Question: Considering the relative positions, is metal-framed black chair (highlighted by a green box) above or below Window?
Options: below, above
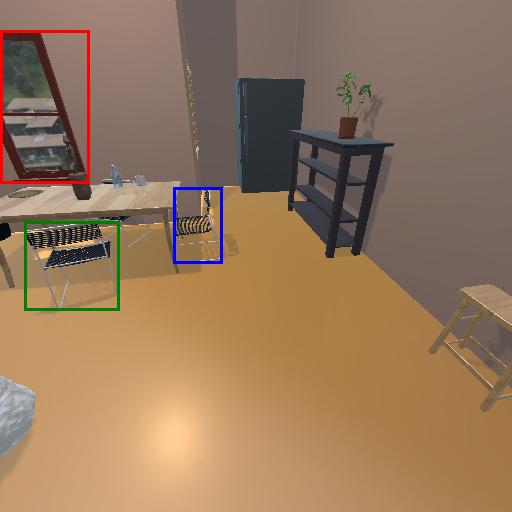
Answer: below